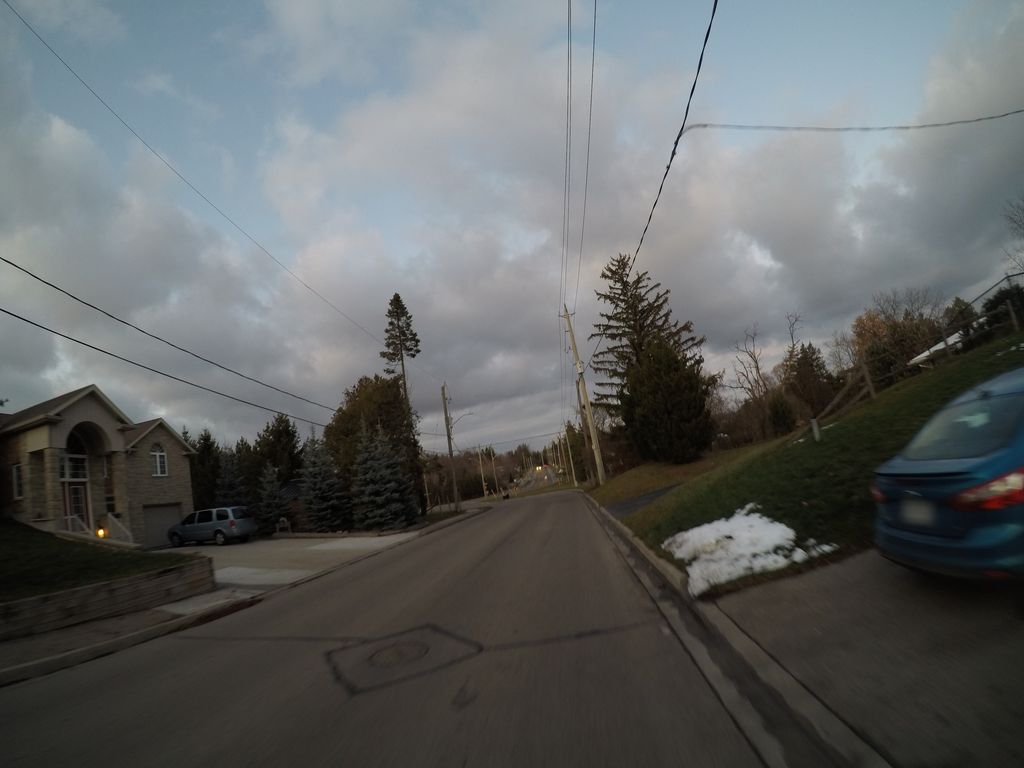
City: kitchener-waterloo